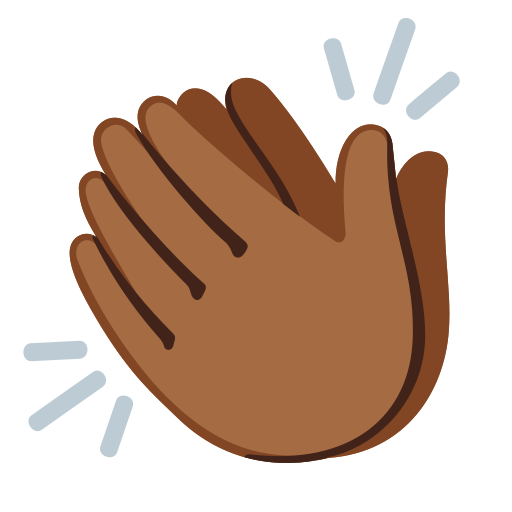
Emoji: 👏🏾